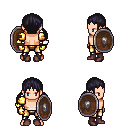
a pixel art fantasy rpg character, male body template, human, light skin, gold arm armor, gold greaves, raven twin-tailed hairstyle, gold gloves, maroon shoes, shield, four views (front, back, left, right), 2x2 character sprite sheet, small pixel art, hard edges, no anti-aliasing